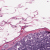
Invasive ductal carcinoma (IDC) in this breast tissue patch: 0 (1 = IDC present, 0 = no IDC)